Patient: sex M, age 46
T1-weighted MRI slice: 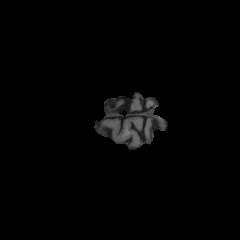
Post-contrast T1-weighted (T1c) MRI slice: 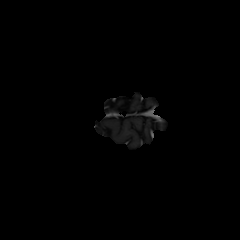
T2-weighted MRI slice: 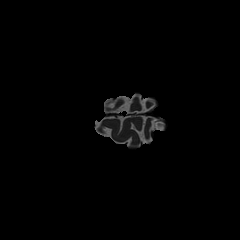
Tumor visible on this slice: no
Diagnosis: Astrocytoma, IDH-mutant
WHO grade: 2